Field crop: tomato
Growth stage: 2
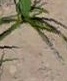
Species: cyperus